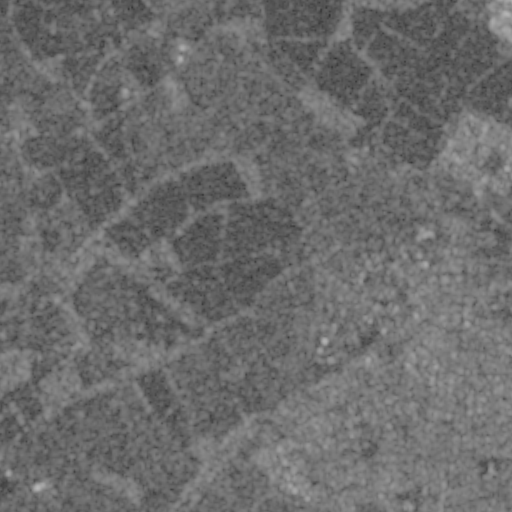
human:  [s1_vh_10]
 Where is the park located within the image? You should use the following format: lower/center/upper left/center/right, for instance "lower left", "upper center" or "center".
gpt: The park is located in the right of the image.
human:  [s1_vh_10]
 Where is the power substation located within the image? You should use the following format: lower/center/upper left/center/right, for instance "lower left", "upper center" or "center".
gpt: The power substation is located in the lower right of the image.
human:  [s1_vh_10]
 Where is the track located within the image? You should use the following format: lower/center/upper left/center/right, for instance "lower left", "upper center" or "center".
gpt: The track is located in the center right of the image.
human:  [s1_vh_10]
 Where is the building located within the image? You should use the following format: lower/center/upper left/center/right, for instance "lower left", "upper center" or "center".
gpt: There is no building in the image.

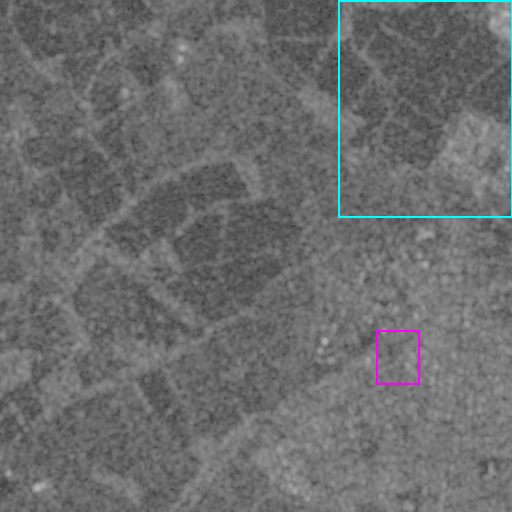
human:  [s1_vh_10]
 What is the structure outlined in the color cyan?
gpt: The structure outlined in cyan is a crop field.
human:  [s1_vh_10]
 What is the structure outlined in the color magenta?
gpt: The structure outlined in magenta is a park.
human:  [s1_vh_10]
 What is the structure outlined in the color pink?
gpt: There is no pink outline.